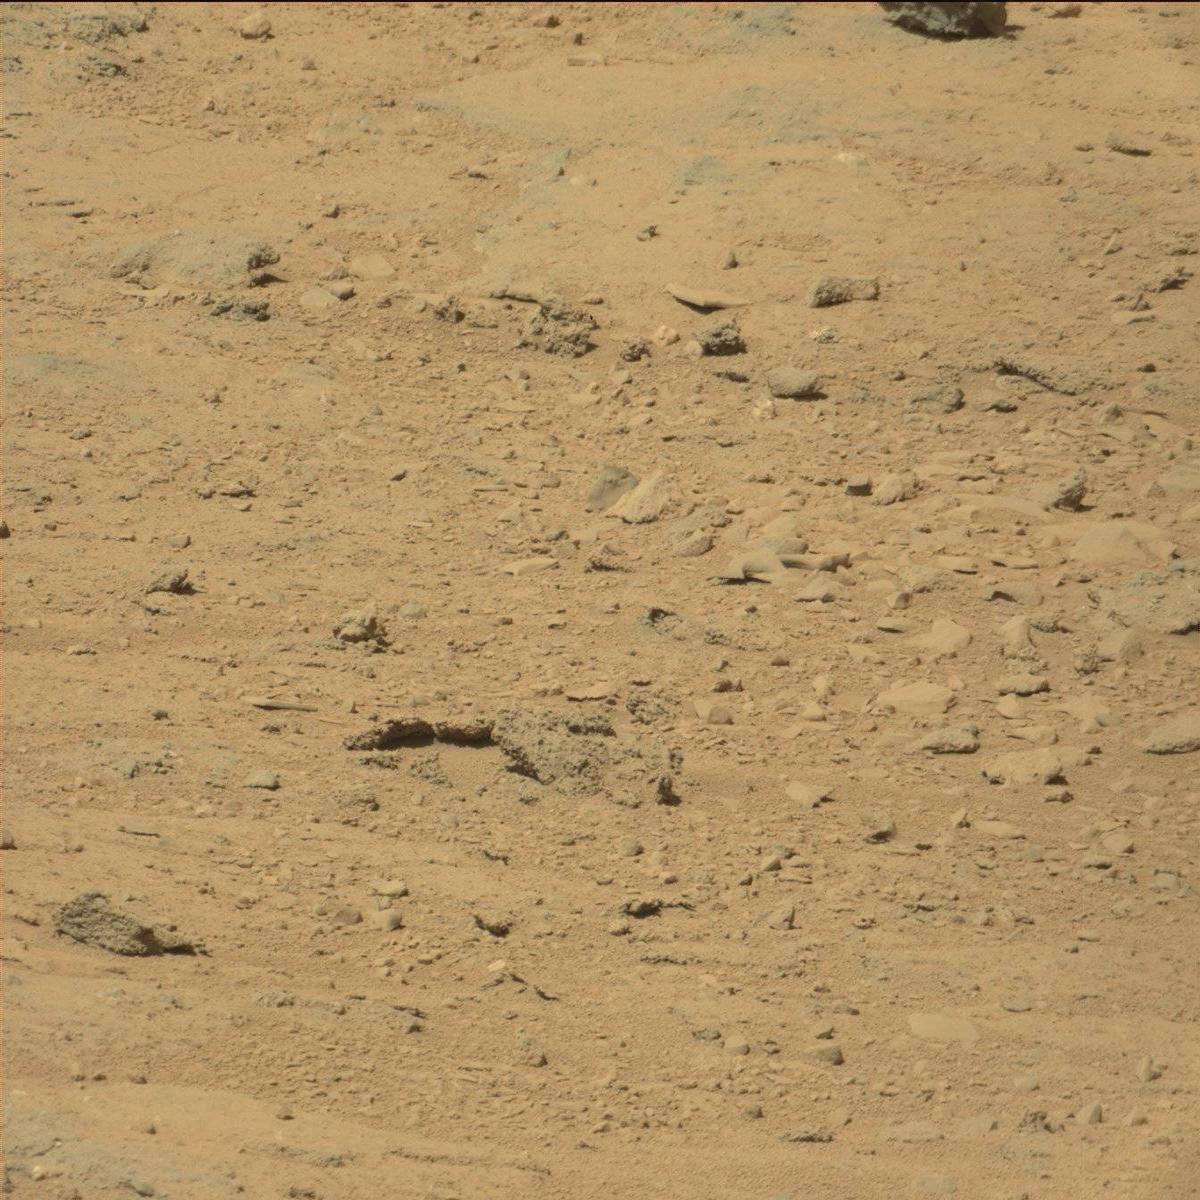
Terrain classes present: Bedrock, Sand / Soil